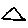
Label: triangle